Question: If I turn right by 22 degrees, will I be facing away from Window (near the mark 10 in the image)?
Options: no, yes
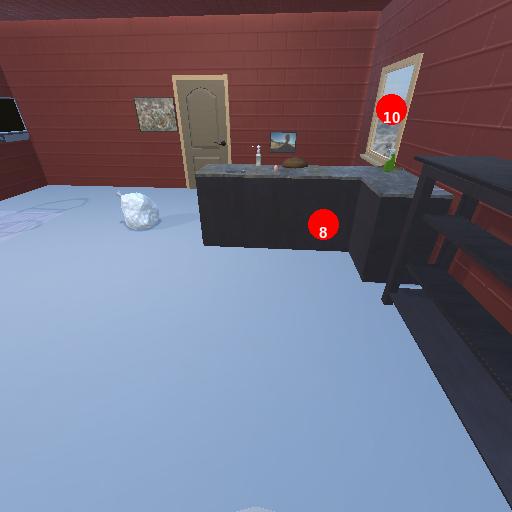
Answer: no